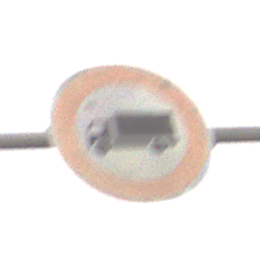
Verkehrszeichen: VerbotFuerKraftfahrzeugeUeberDreiKommaFuenfTonnen
Umgebung: Outdoor, Nature
Tageszeit: Midday
Wetter: Overcast
Licht: Natural
Jahreszeit: NotSpecified
Kontrast: LowContrast